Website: walmart
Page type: store-pickup
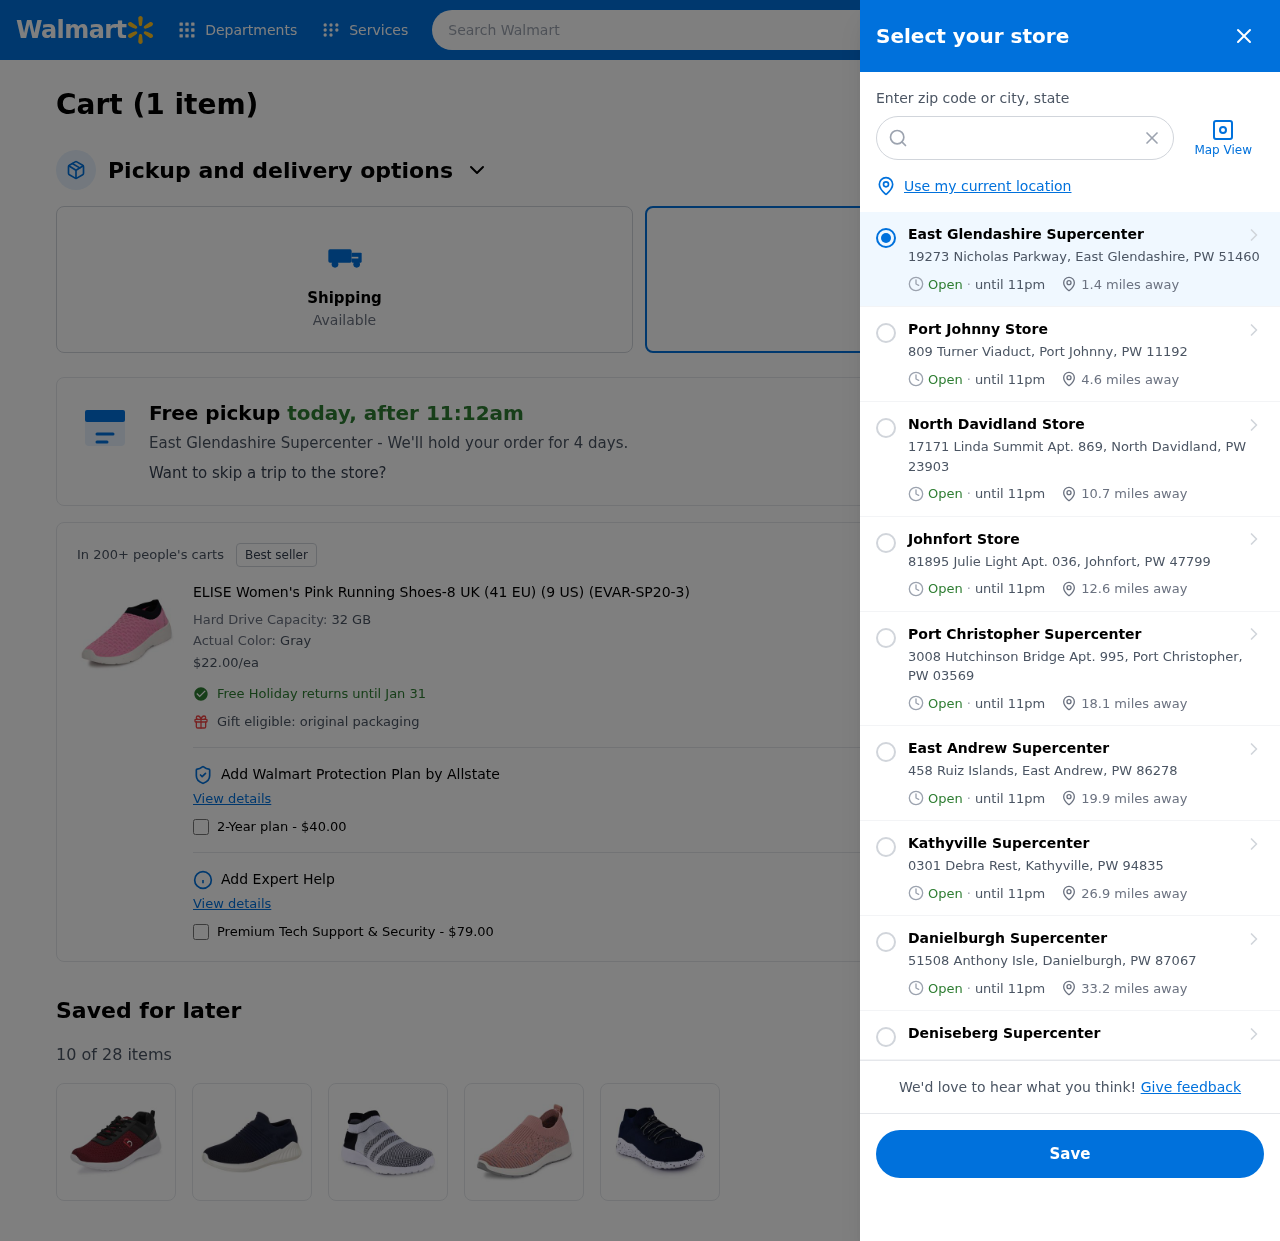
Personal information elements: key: PII_CITY
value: East Glendashire
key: PII_CITY
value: East Glendashire Supercenter
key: PII_CITY_STATE_ZIP
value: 19273 Nicholas Parkway, East Glendashire, PW 51460
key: PII_LOCATION1_CITY
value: Port Johnny Store
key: PII_LOCATION1_CITY_STATE_ZIP
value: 809 Turner Viaduct, Port Johnny, PW 11192
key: PII_LOCATION2_CITY
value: North Davidland Store
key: PII_LOCATION2_CITY_STATE_ZIP
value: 17171 Linda Summit Apt. 869, North Davidland, PW 23903
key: PII_LOCATION3_CITY
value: Johnfort Store
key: PII_LOCATION3_CITY_STATE_ZIP
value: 81895 Julie Light Apt. 036, Johnfort, PW 47799
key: PII_LOCATION4_CITY
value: Port Christopher Supercenter
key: PII_LOCATION4_CITY_STATE_ZIP
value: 3008 Hutchinson Bridge Apt. 995, Port Christopher, PW 03569
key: PII_LOCATION5_CITY
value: East Andrew Supercenter
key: PII_LOCATION5_CITY_STATE_ZIP
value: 458 Ruiz Islands, East Andrew, PW 86278
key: PII_LOCATION6_CITY
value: Kathyville Supercenter
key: PII_LOCATION6_CITY_STATE_ZIP
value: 0301 Debra Rest, Kathyville, PW 94835
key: PII_LOCATION7_CITY
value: Danielburgh Supercenter
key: PII_LOCATION7_CITY_STATE_ZIP
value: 51508 Anthony Isle, Danielburgh, PW 87067
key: PII_LOCATION8_CITY
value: Deniseberg Supercenter
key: PII_POSTCODE
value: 51460
Product elements: key: PRODUCT1_NAME
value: ELISE Women's Pink Running Shoes-8 UK (41 EU) (9 US) (EVAR-SP20-3)
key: PRODUCT1_PRICE
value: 22
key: PRODUCT1_DESC
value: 32 GB
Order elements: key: ORDER_NUM_ITEMS
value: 1
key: ORDER_NUM_ITEMS
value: Cart (1 item)
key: ORDER_DELIVERY_DATE
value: today, after 11:12am
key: ORDER_ITEM1_QUANTITY
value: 1
Search elements: key: HEADER_SEARCH
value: Search Walmart
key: SEARCH_LOCATION
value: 51460